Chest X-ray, PA view. Patient: 40 years old, sex M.
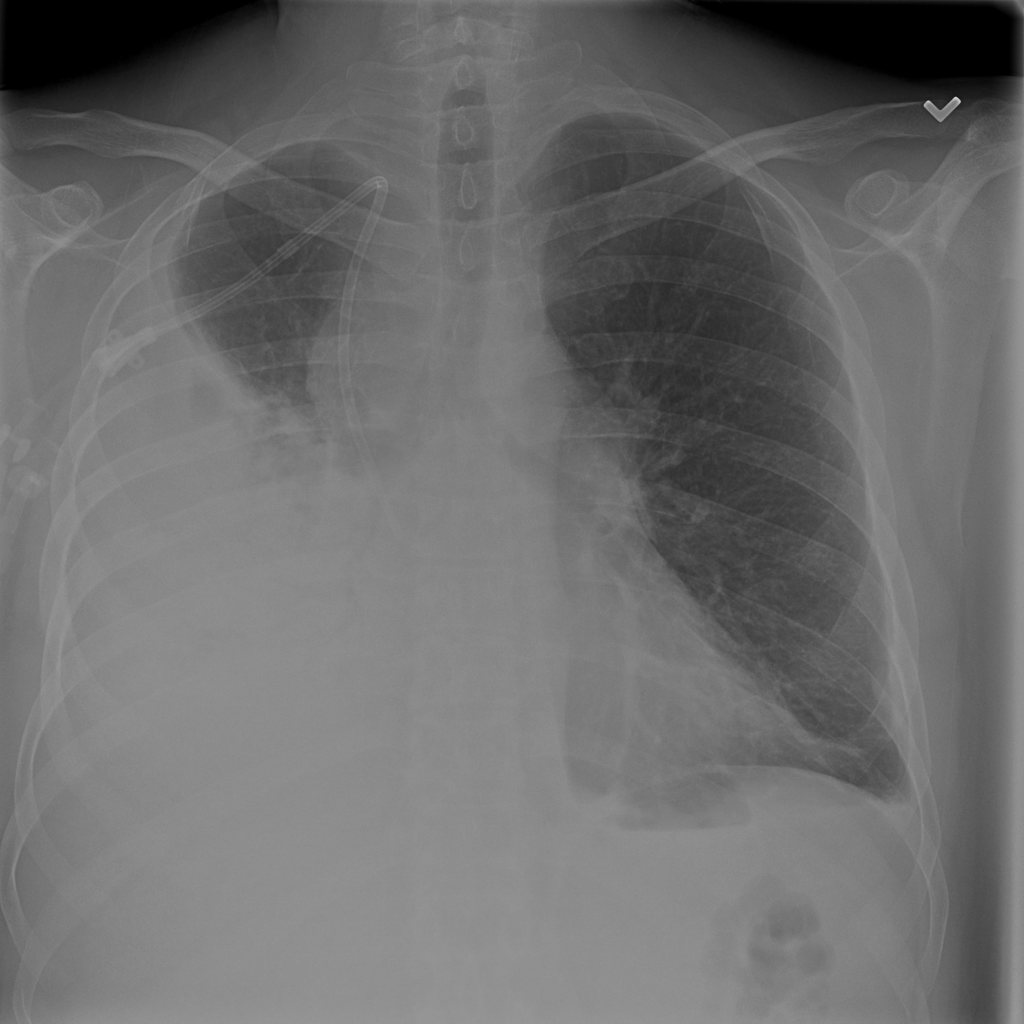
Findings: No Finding